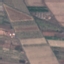
Label: PermanentCrop